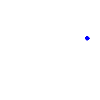
Particle: kaon